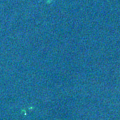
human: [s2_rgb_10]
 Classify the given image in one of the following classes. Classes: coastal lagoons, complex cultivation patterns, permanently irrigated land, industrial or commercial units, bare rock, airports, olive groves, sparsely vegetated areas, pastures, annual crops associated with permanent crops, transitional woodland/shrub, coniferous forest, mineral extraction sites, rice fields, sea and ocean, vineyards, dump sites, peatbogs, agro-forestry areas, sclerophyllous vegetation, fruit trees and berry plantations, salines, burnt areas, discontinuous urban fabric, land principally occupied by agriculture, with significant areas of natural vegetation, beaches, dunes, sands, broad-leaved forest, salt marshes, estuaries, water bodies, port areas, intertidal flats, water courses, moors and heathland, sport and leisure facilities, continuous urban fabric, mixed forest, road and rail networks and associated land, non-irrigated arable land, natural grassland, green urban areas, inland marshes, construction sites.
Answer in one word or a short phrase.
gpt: sea and ocean